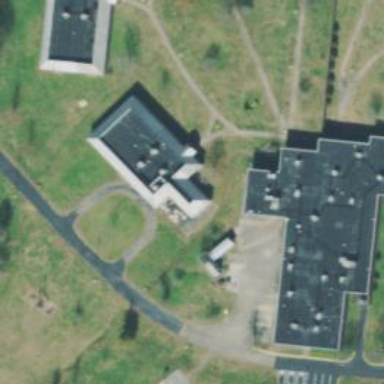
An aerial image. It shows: Prison building.